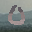
Label: 0